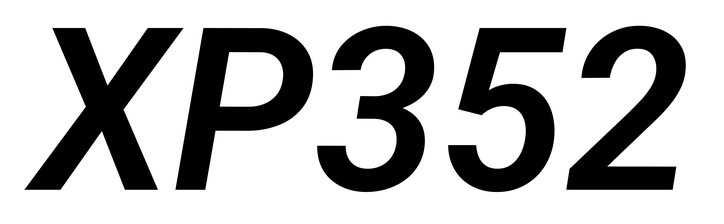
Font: Roboto-Italic_SemiBold_Italic